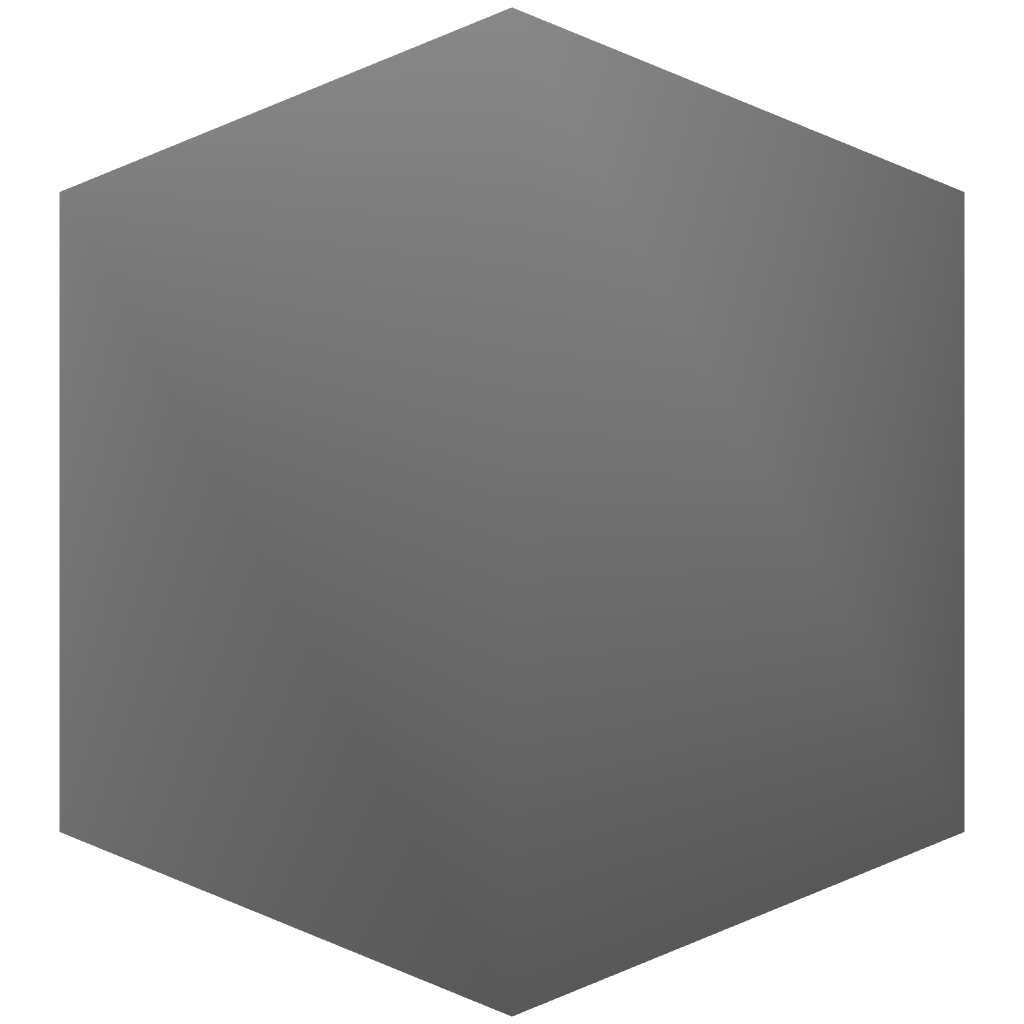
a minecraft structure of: Basic Raised Ranch bad low quality